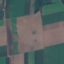
Land use / land cover class: AnnualCrop